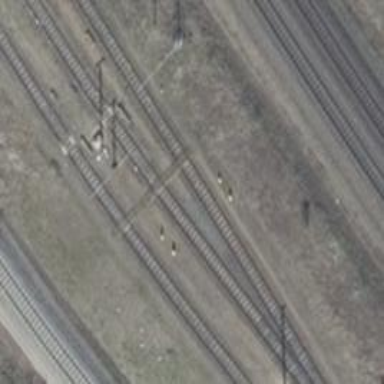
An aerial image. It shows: Rail spur service.